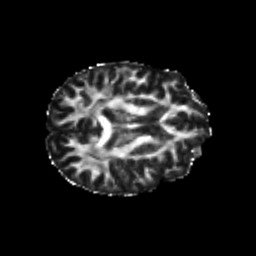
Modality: FA
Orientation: axial
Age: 22
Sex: female
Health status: healthy
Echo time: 0.074 s